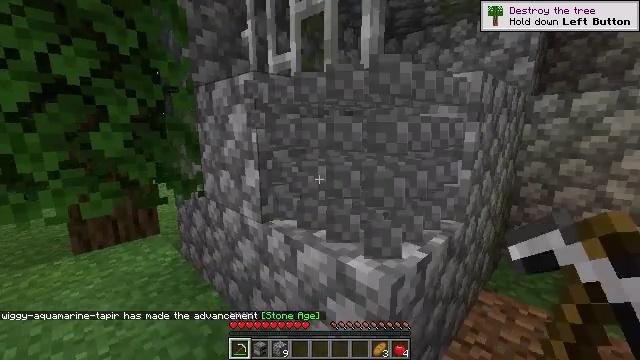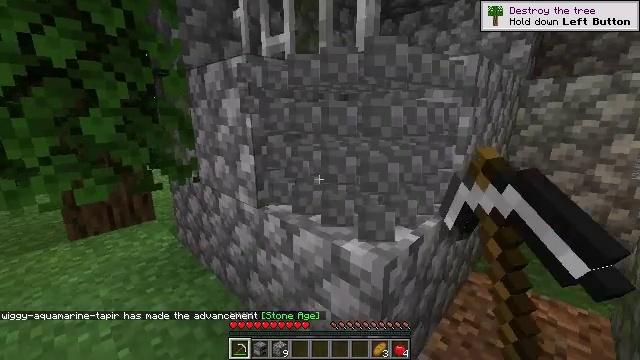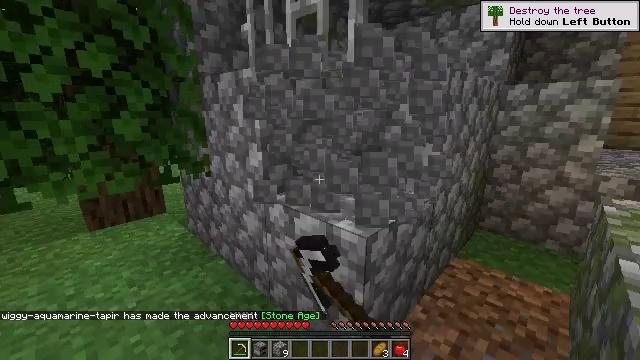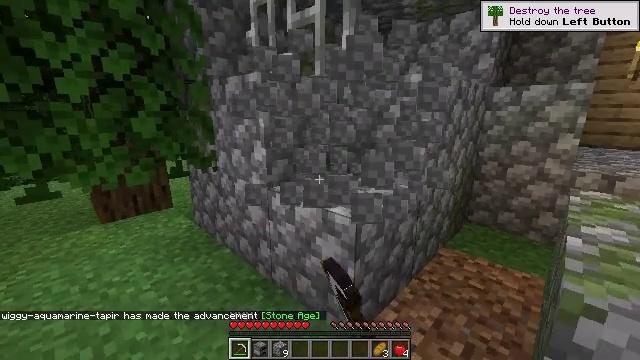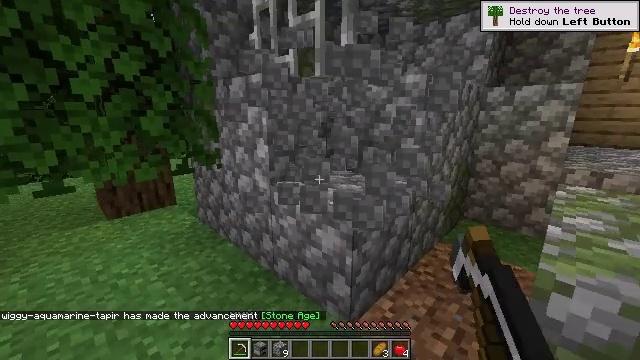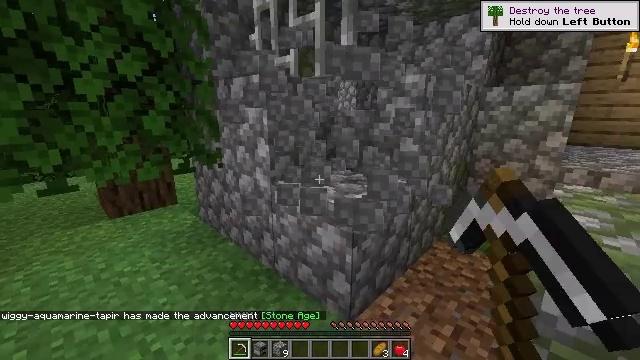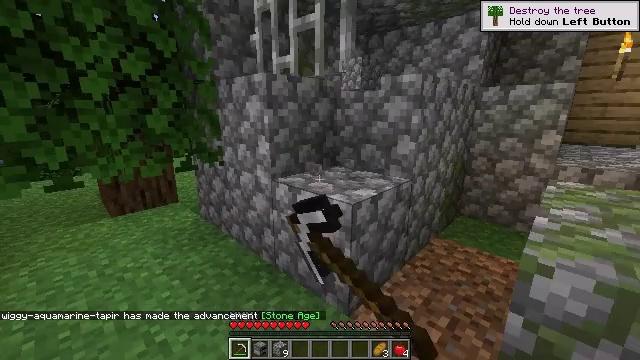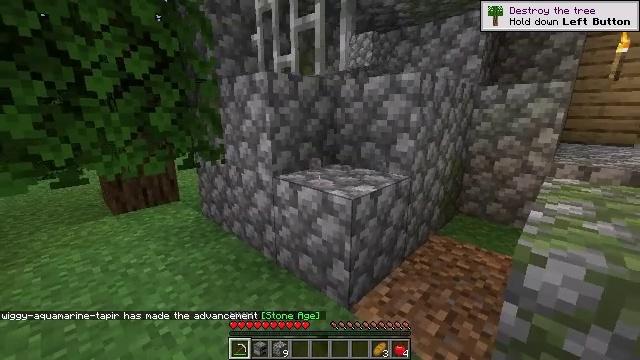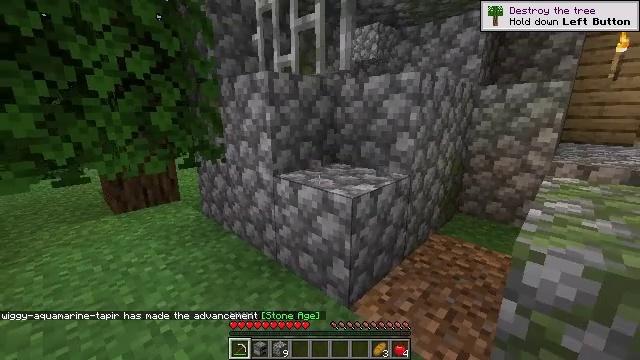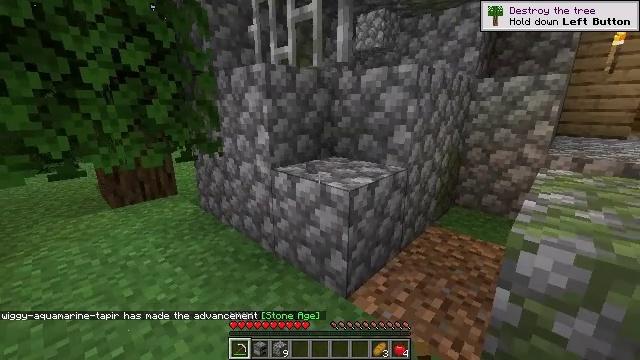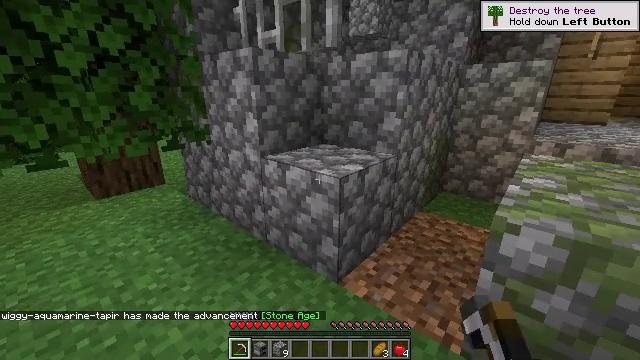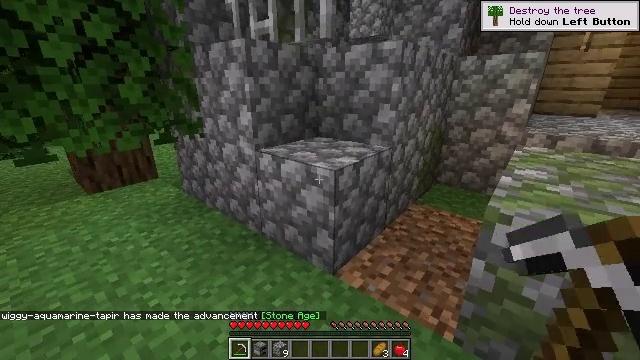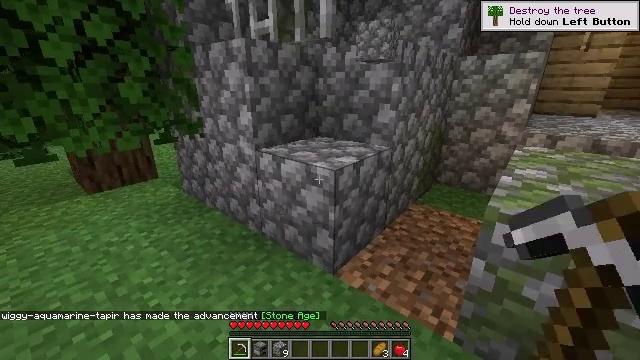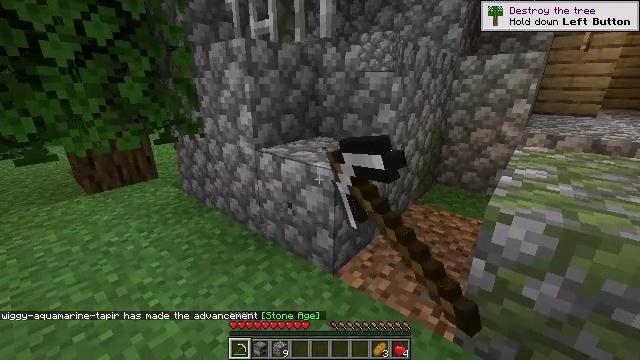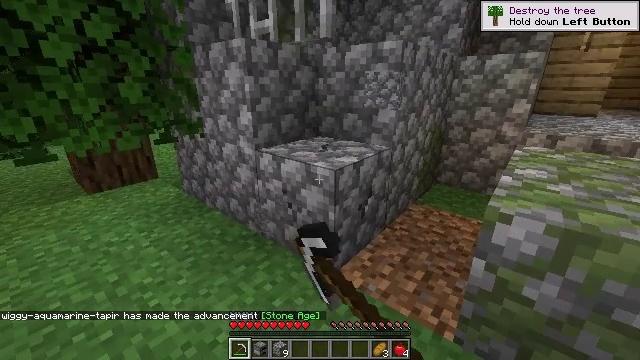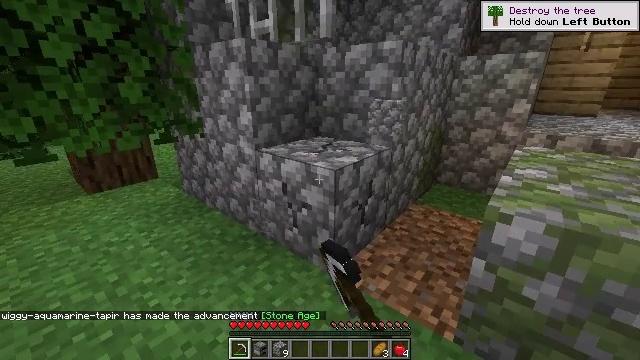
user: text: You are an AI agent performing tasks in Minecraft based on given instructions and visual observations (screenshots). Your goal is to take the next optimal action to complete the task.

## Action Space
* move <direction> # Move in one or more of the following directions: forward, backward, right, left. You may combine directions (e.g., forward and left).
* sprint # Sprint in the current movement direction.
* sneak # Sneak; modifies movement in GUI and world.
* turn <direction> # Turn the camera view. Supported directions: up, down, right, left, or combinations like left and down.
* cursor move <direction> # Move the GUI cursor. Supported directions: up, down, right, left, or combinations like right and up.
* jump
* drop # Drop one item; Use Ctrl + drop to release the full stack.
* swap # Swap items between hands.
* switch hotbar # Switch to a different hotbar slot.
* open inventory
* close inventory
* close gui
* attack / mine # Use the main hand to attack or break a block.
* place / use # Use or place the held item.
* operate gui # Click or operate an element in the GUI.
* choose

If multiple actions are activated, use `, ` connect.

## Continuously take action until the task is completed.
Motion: motion action
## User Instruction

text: Collect cobblestone blocks for construction.
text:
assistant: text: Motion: move back, turn right and down, attack / mine
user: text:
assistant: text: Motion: move back, attack / mine
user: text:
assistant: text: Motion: move back, attack / mine
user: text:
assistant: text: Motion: attack / mine
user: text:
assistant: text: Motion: no_op
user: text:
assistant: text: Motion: no_op
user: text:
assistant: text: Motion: no_op
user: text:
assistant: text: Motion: no_op
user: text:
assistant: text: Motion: turn down
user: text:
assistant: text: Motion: turn right and down
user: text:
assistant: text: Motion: turn right and down
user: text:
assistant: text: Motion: attack / mine
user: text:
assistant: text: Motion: attack / mine
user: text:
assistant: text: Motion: attack / mine
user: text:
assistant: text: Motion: attack / mine
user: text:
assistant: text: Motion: attack / mine
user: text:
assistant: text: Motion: attack / mine
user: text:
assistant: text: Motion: turn down, attack / mine
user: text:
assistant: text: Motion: turn down, attack / mine
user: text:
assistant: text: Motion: move forward, attack / mine
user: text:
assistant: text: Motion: move forward, attack / mine
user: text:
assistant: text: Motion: move forward, attack / mine
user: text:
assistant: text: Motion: move forward, turn down, attack / mine
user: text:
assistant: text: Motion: move forward, turn down, attack / mine
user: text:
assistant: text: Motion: move forward, turn right and down, attack / mine
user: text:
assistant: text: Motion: move forward and move right, turn right and down
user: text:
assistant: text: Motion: move forward and move right, turn down
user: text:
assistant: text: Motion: move forward and move right, turn left and down
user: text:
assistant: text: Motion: move right, turn left and down, attack / mine
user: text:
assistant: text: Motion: move right, turn left and down, attack / mine